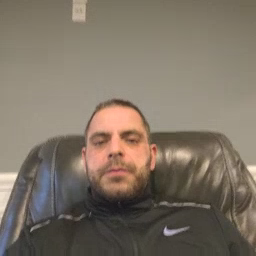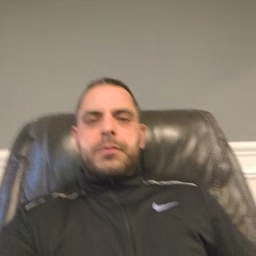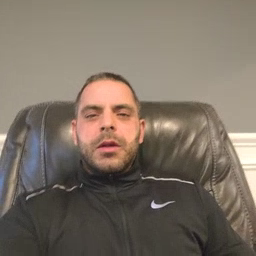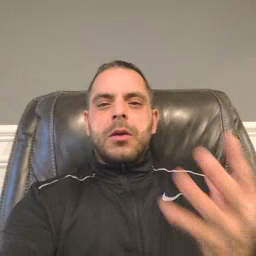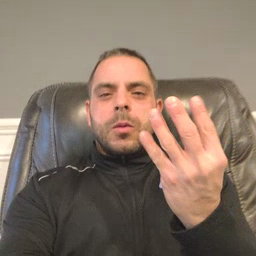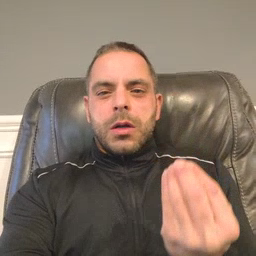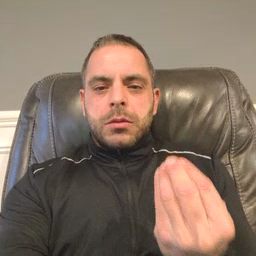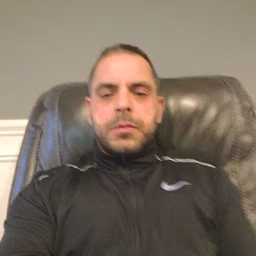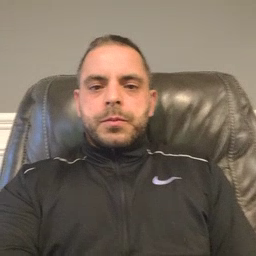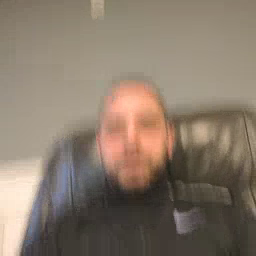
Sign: wet